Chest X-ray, PA view. Patient: 70 years old, sex M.
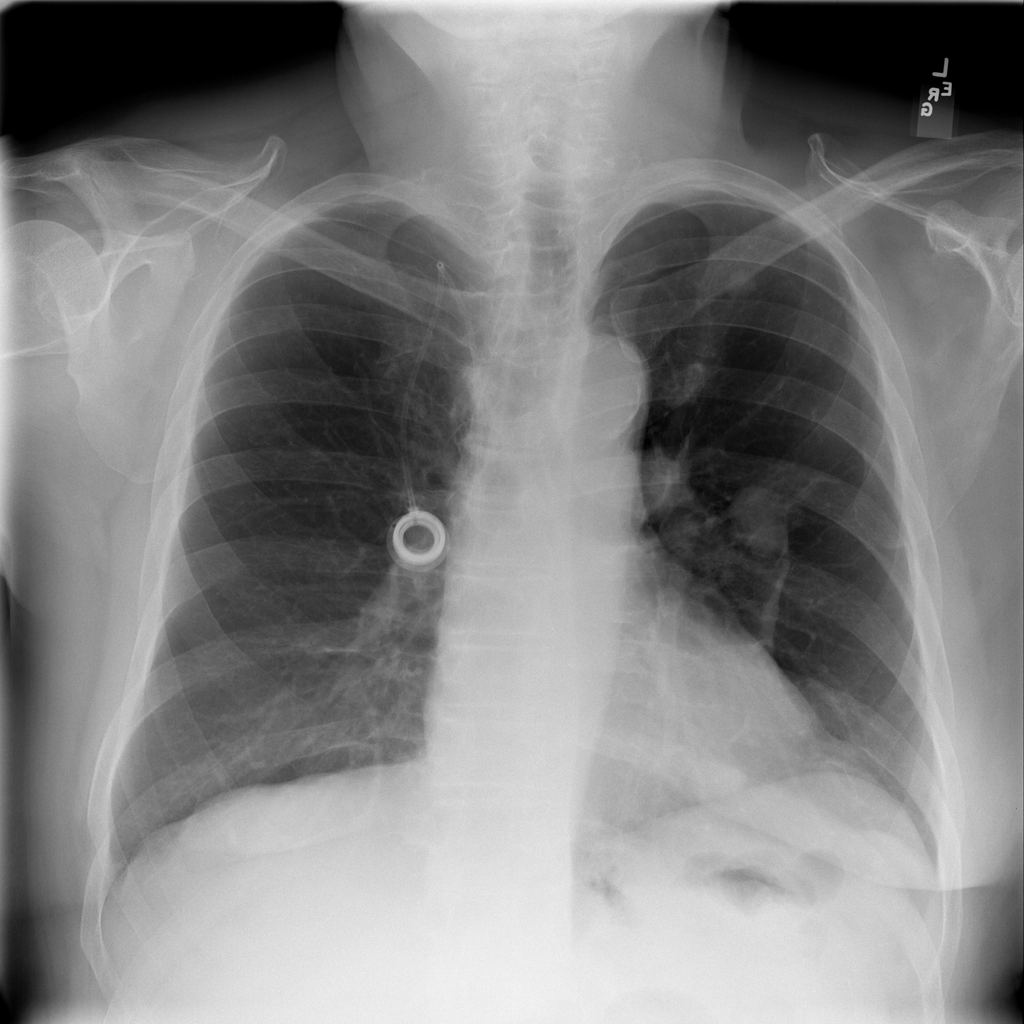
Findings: Nodule